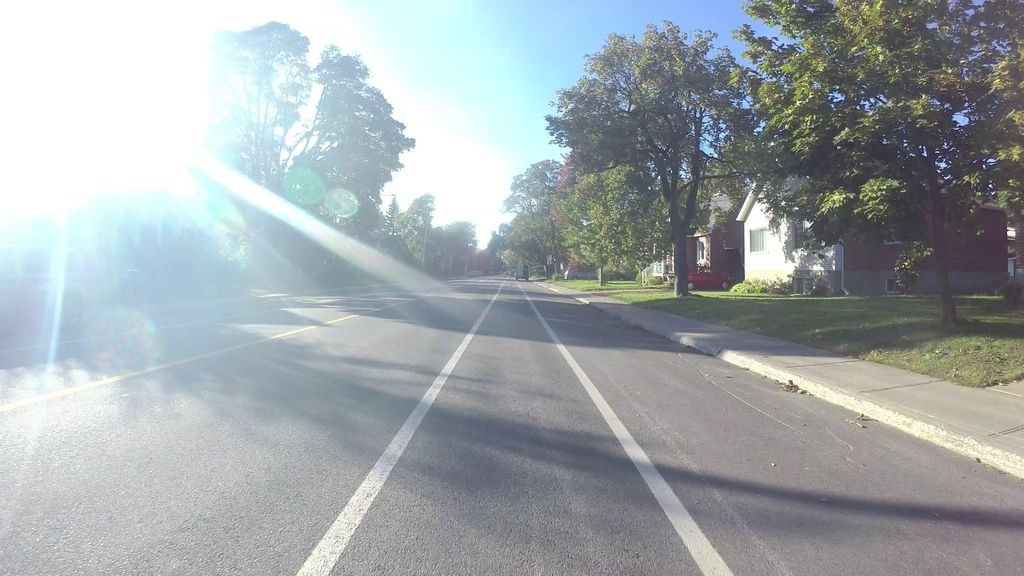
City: montreal